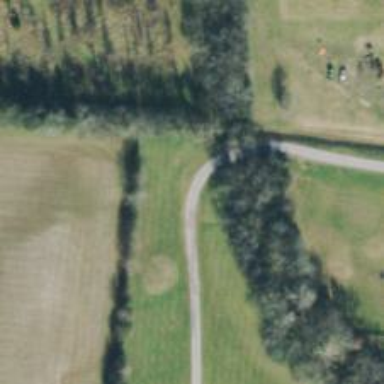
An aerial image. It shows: Driveway.